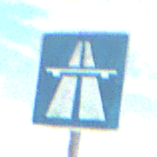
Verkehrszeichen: Autobahn
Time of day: Midday
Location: Outdoor (Nature)
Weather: PartlyCloudy
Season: NotSpecified
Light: Natural